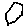
Label: hexagon